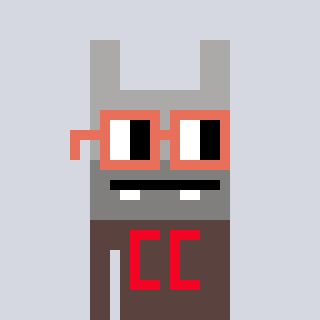
a pixel art character with square orange glasses, a rabbit-shaped head and a darkbrown-colored body on a cool background